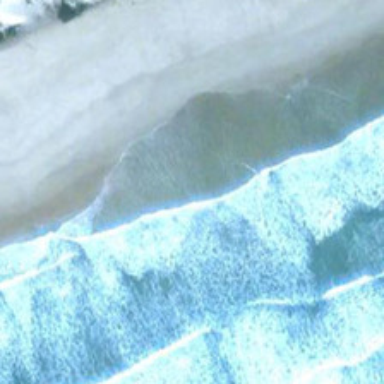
Yellow beach is near ocean with white waves .